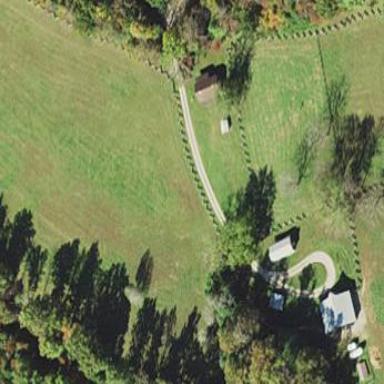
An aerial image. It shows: Historic farm.